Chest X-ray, PA view. Patient: 36 years old, sex F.
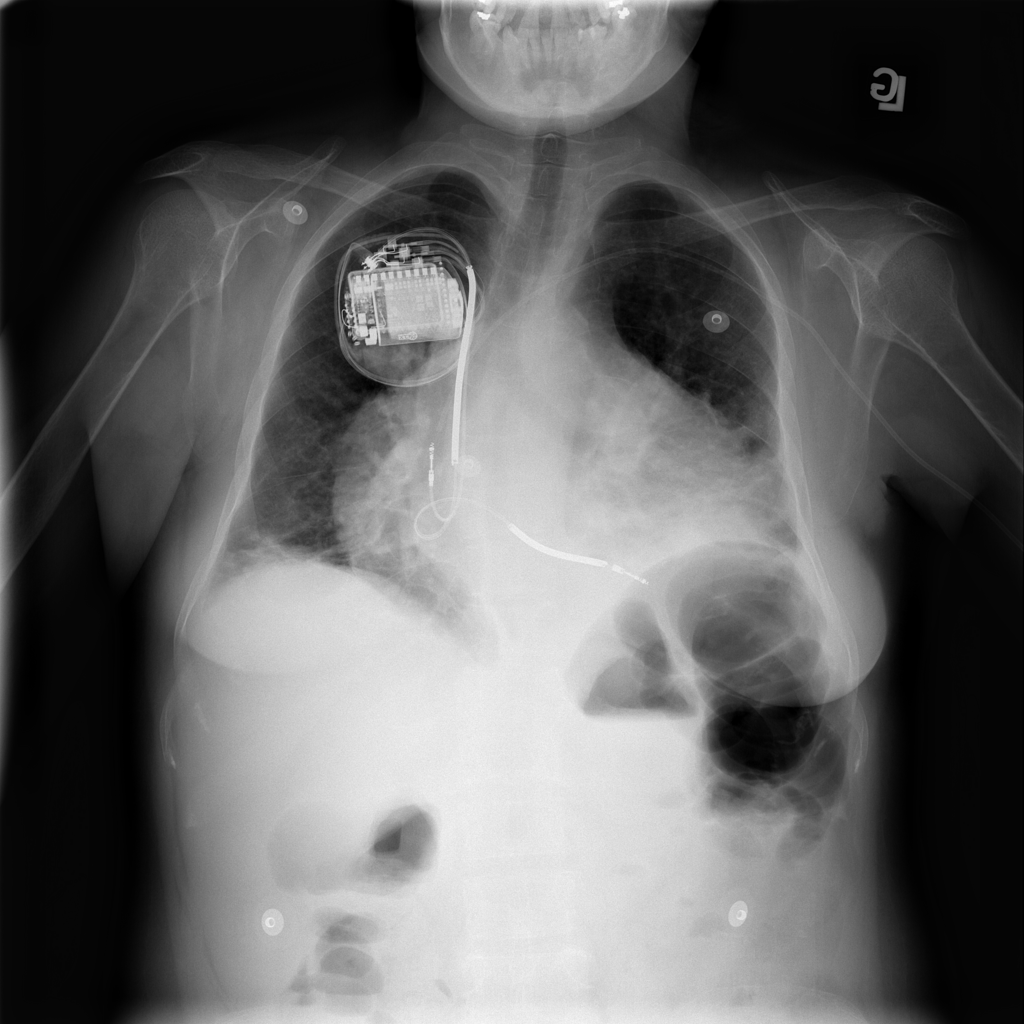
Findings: Atelectasis, Cardiomegaly, Effusion, Infiltration